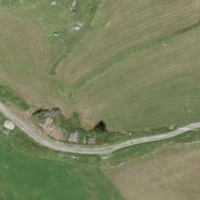
EUNIS habitat code: 26
Species observed at this site:
Chamaenerion angustifolium
Lysandra bellargus